Question: > For our website The the security field is blank, what change want to
make for making security as "secure" , want to make it secure for cookies and requests.

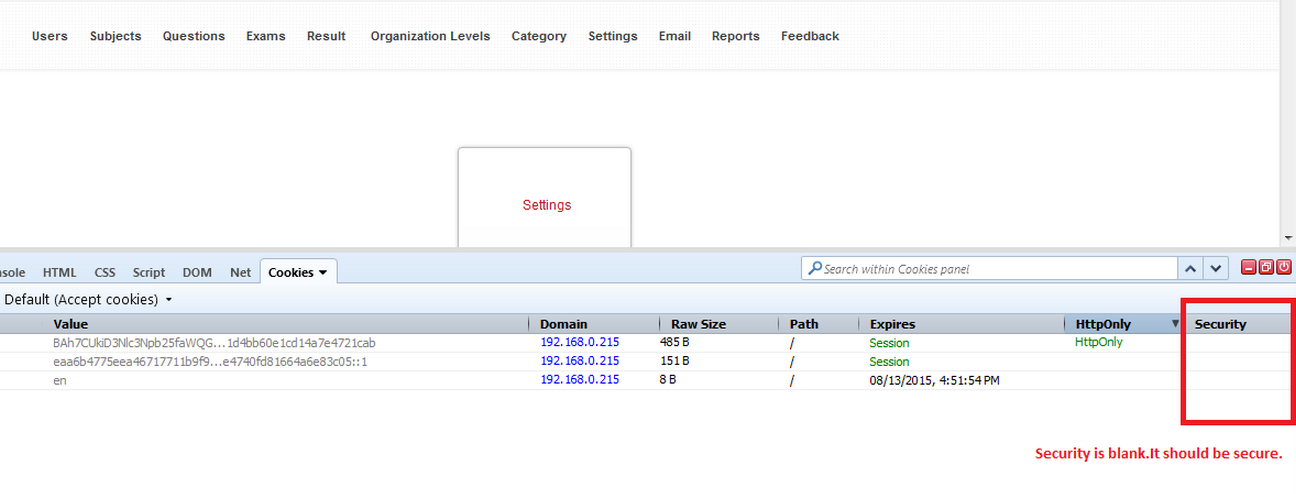
Answer: This answer may give you an idea of the meaning of the secure flag in a cookie: <URL>
In order to be able to flag the cookie as secure, you must implement a secure connection first. In short terms, you should switch to serve your website using HTTPS.